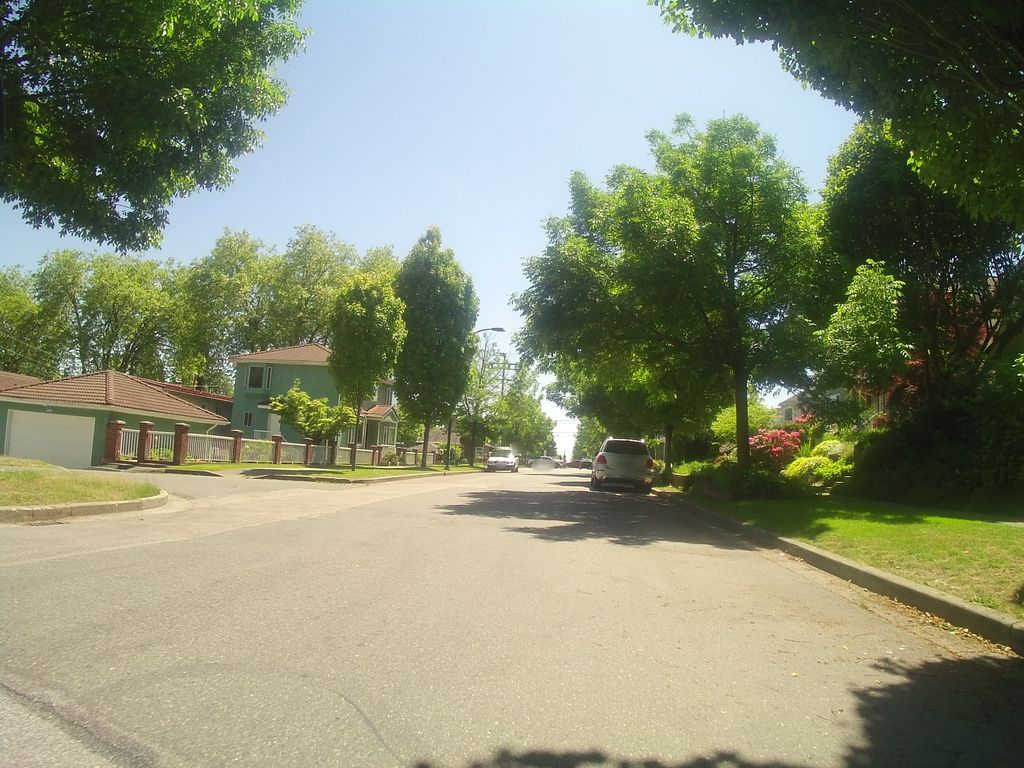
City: vancouver